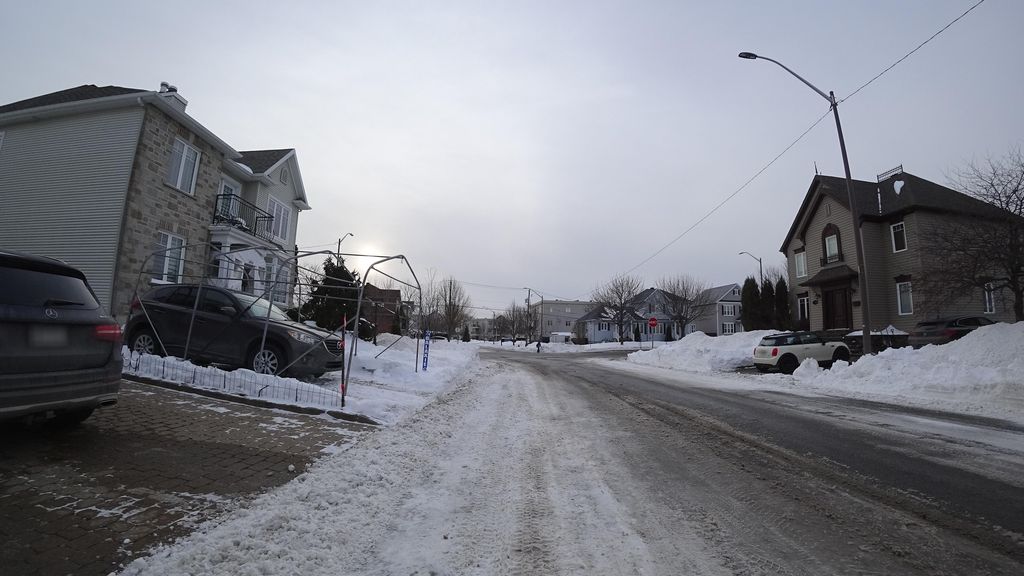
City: quebec_city